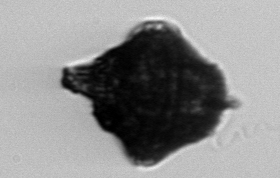
Label: Gonyaulax